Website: bh-photo
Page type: receipt
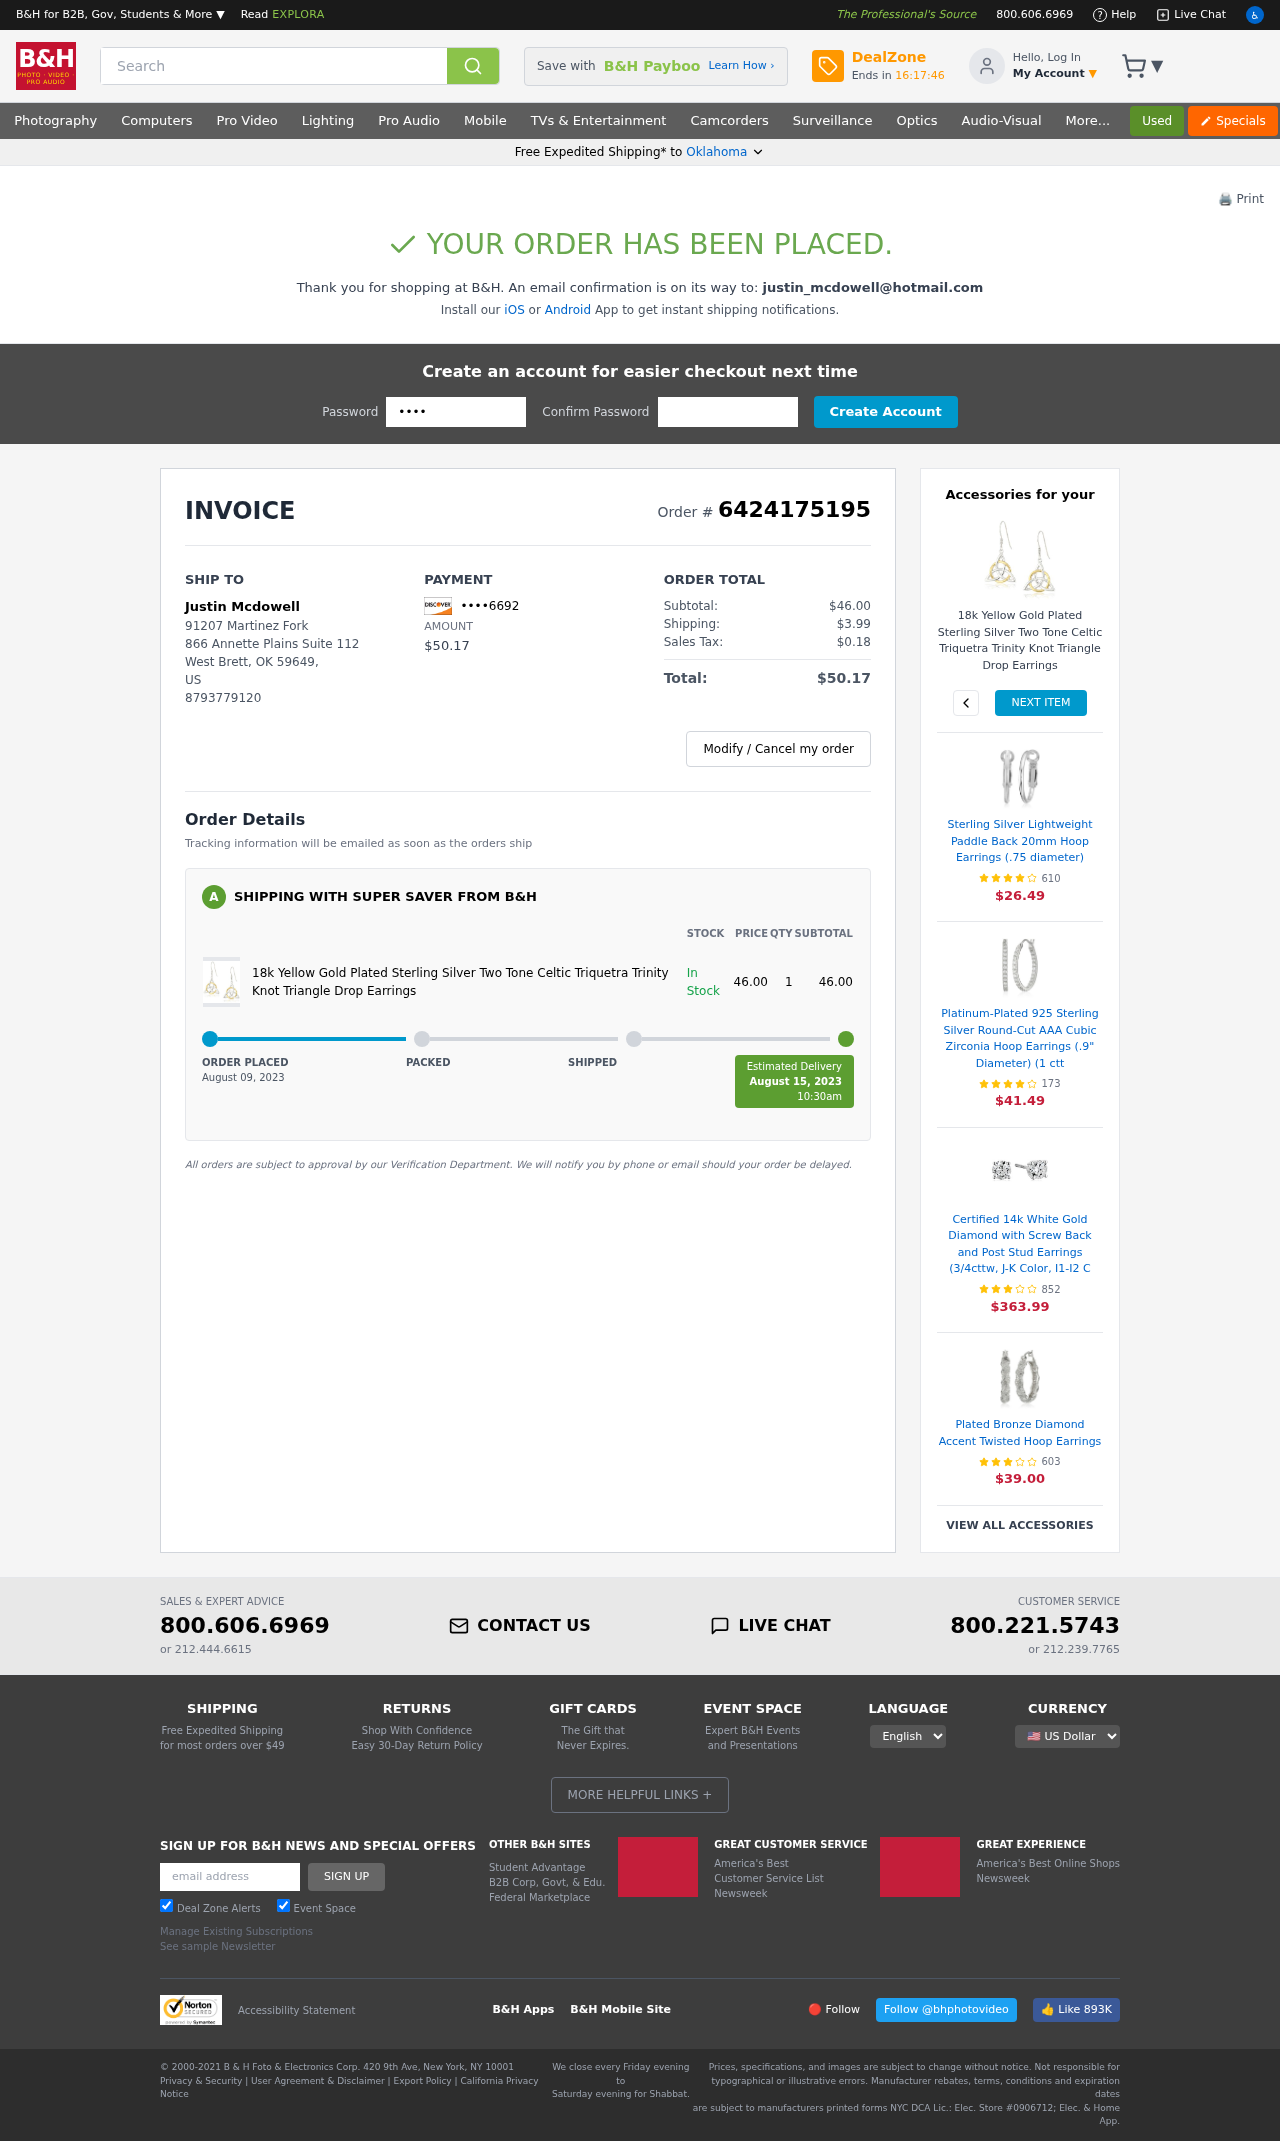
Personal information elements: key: PII_CARD_LAST4
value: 6692
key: PII_CITY
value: West Brett
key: PII_EMAIL
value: justin_mcdowell@hotmail.com
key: PII_FULLNAME
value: Justin Mcdowell
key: PII_PHONE
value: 8793779120
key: PII_POSTCODE
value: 59649
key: PII_STATE
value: Oklahoma
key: PII_STATE_ABBR
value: OK
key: PII_STREET
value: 91207 Martinez Fork
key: PII_STREET2
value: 866 Annette Plains Suite 112
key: PII_COUNTRY_CODE
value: US
Product elements: key: PRODUCT1_NAME
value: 18k Yellow Gold Plated Sterling Silver Two Tone Celtic Triquetra Trinity Knot Triangle Drop Earrings
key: PRODUCT1_PRICE
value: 46
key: PRODUCT1_QUANTITY
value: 1
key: PRODUCT1_NAME2
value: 18k Yellow Gold Plated Sterling Silver Two Tone Celtic Triquetra Trinity Knot Triangle Drop Earrings
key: PRODUCT2_NAME
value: Sterling Silver Lightweight Paddle Back 20mm Hoop Earrings (.75 diameter)
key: PRODUCT2_NUM_RATINGS
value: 610
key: PRODUCT2_PRICE
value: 26.49
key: PRODUCT3_NAME
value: Platinum-Plated 925 Sterling Silver Round-Cut AAA Cubic Zirconia Hoop Earrings (.9" Diameter) (1 ctt
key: PRODUCT3_NUM_RATINGS
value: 173
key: PRODUCT3_PRICE
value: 41.49
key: PRODUCT4_NAME
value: Certified 14k White Gold Diamond with Screw Back and Post Stud Earrings (3/4cttw, J-K Color, I1-I2 C
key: PRODUCT4_NUM_RATINGS
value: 852
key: PRODUCT4_PRICE
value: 363.99
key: PRODUCT5_NAME
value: Plated Bronze Diamond Accent Twisted Hoop Earrings
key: PRODUCT5_NUM_RATINGS
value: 603
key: PRODUCT5_PRICE
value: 39.00
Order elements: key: ORDER_ID
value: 6424175195
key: ORDER_TOTAL
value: $50.17
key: ORDER_SUBTOTAL
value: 46.00
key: ORDER_SUBTOTAL
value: $46.00
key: ORDER_SHIPPING_COST
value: $3.99
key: ORDER_TAX
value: $0.18
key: ORDER_DATE
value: August 09, 2023
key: ORDER_DELIVERY_DATE
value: August 15, 2023
Search elements: key: HEADER_SEARCH
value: Search